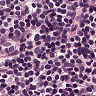
Metastatic tissue present: no